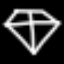
Label: diamond